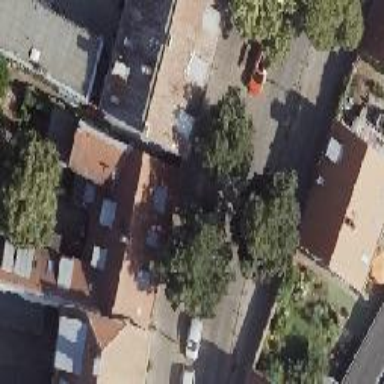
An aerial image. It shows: Residential building with gabled roof.